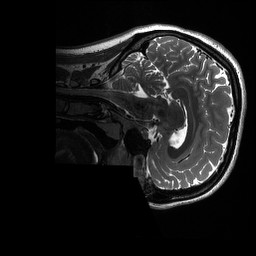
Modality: T2w
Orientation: sagittal
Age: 19
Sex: female